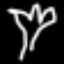
Label: palm tree